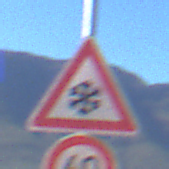
Verkehrszeichen: SchneeOderEisglaette
Zusatzzeichen unten: Geschwindigkeit60
Umgebung: Outdoor, RoadRail
Tageszeit: MorningAfternoon
Wetter: Clear
Licht: Natural
Jahreszeit: NotSpecified
Kontrast: HighContrast